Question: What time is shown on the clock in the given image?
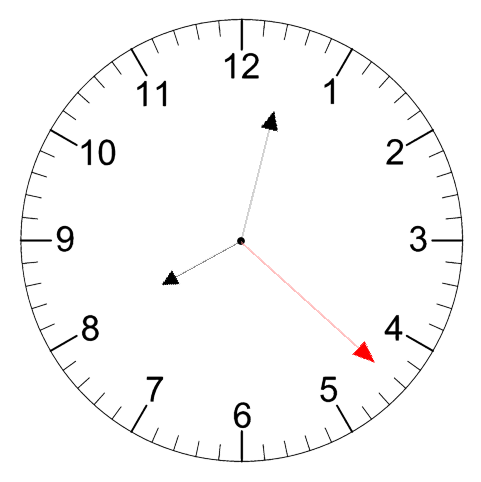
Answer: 08:02:22